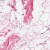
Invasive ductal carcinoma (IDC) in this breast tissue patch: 0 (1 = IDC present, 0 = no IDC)